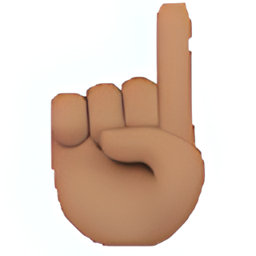
Name: white up pointing index
Emoji: ☝🏽
Group: People & Body
Sub-group: hand-single-finger